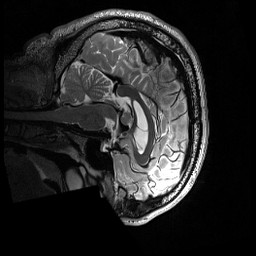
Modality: T2w
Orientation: sagittal
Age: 38
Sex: male
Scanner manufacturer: siemens
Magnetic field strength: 3 T
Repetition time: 3.2 s
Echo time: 0.566 s